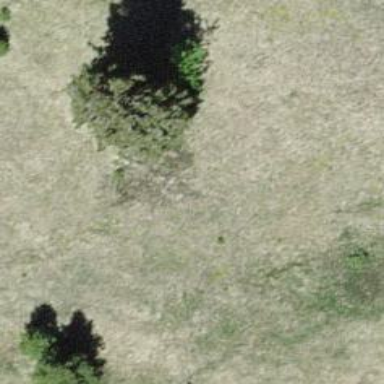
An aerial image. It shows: Single tag "natural: tree."